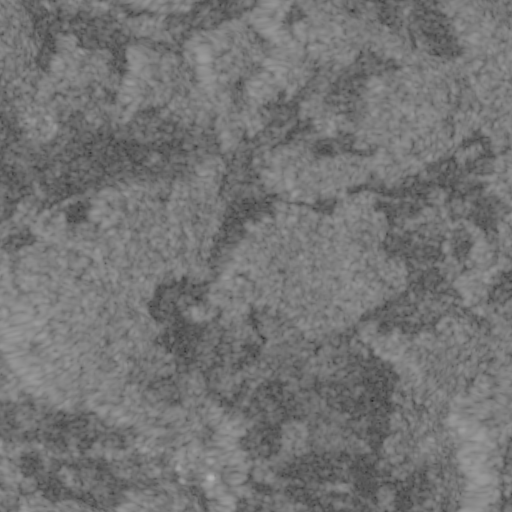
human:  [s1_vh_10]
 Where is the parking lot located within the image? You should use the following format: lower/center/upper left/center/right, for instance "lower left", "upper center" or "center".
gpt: The parking lot is located in the upper left of the image.
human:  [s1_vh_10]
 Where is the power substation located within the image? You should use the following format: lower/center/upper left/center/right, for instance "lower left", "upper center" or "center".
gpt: The power substation is located in the upper left of the image.
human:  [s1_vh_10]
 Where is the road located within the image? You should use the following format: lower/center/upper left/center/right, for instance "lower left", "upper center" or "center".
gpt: There is no road in the image.

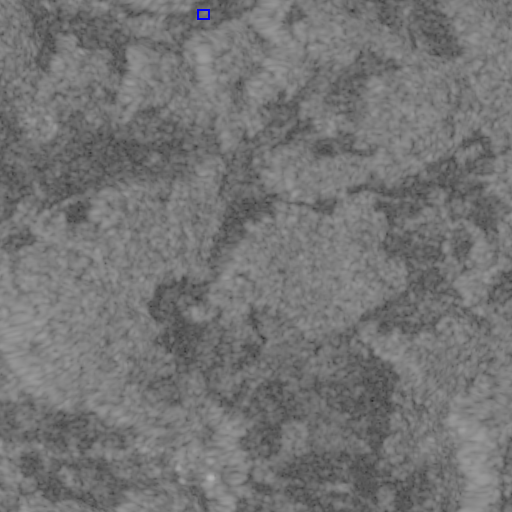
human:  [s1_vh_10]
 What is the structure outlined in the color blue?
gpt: The structure outlined in blue is a crop field.
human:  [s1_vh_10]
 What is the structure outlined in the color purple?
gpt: There is no purple outline.